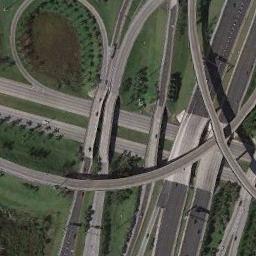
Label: overpass